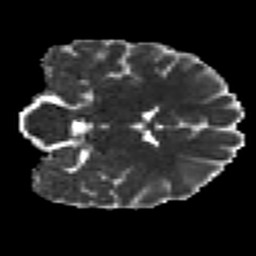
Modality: MD
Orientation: coronal
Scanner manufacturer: siemens
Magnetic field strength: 3 T
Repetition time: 7.8 s
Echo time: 0.09 s